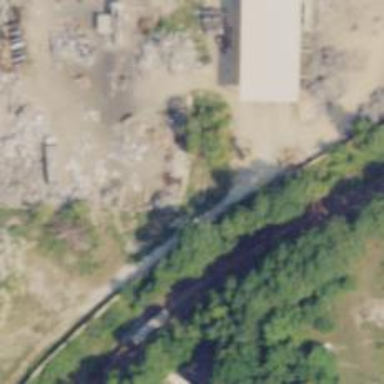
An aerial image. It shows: Abandoned railway spur.